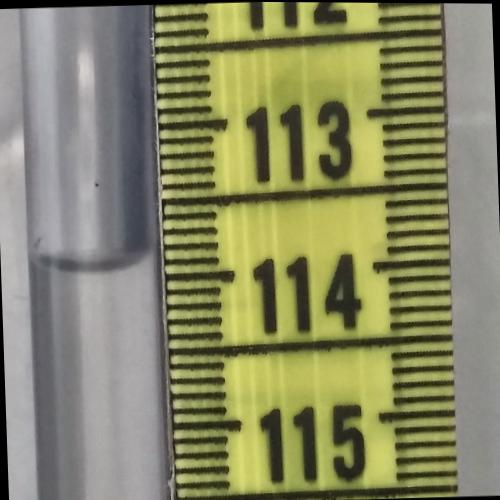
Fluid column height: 113.9 cm